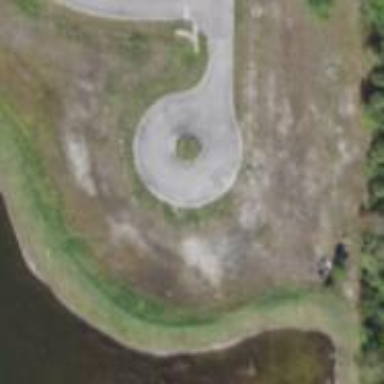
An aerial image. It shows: Turning loop on the road.